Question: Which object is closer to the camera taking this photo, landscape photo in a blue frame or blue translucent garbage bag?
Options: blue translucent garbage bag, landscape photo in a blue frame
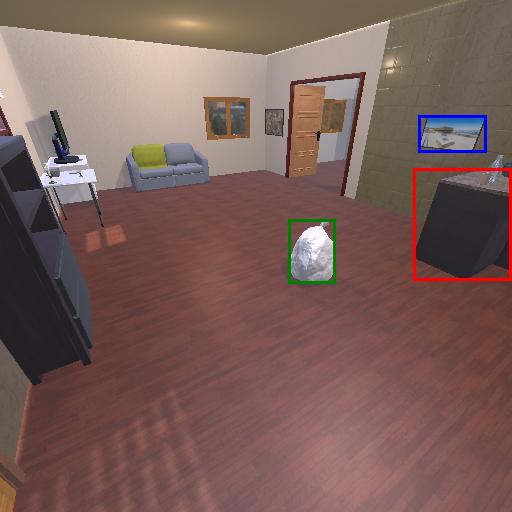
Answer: blue translucent garbage bag